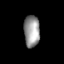
Tissue: skin
Cell type: T cells
Senescence score: 0.6936
Nuclear area (px): 493
Mean DAPI intensity: 150.189